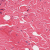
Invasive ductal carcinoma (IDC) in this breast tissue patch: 0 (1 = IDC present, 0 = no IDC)